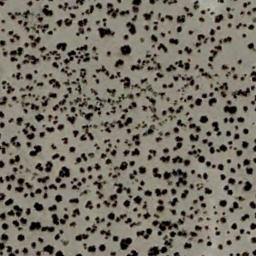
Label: chaparral